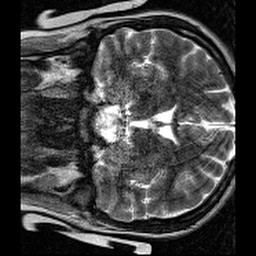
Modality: T2w
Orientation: coronal